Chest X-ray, AP view. Patient: 66 years old, sex M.
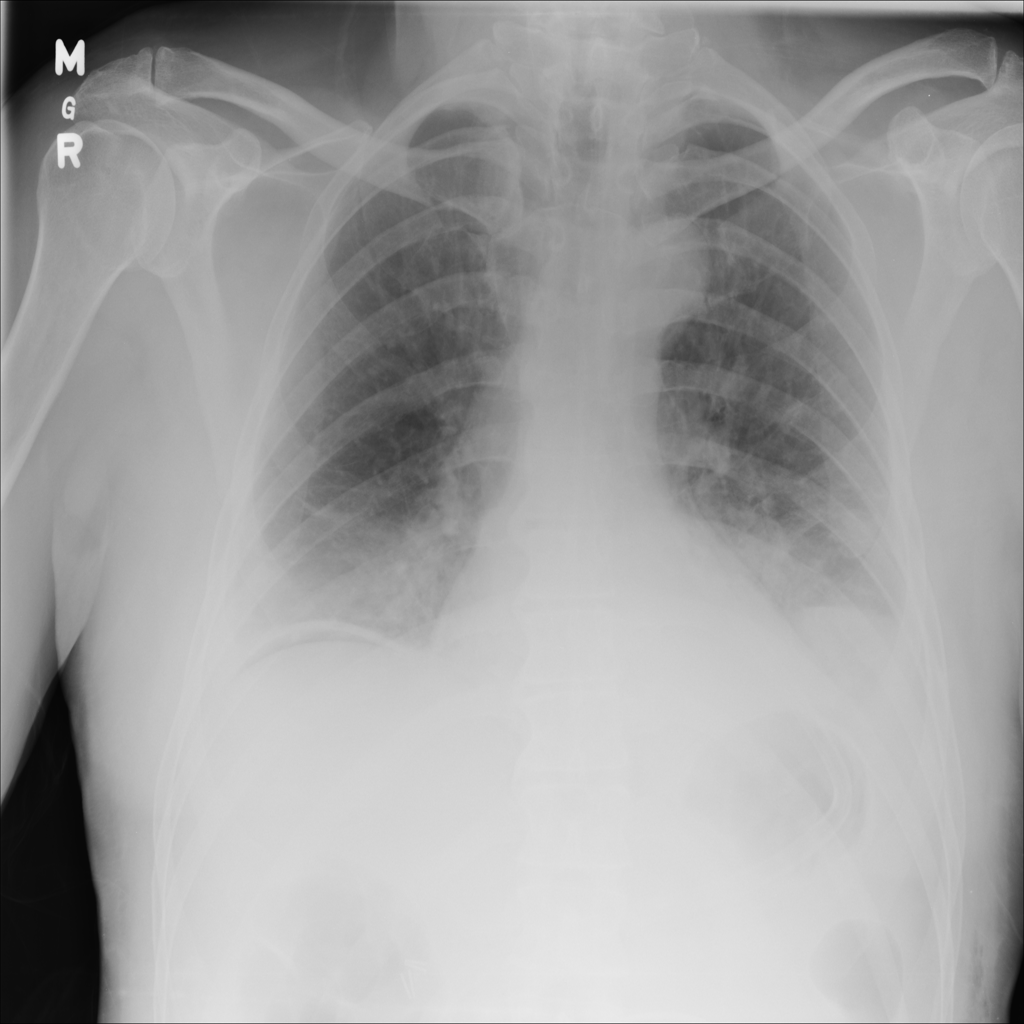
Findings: Effusion